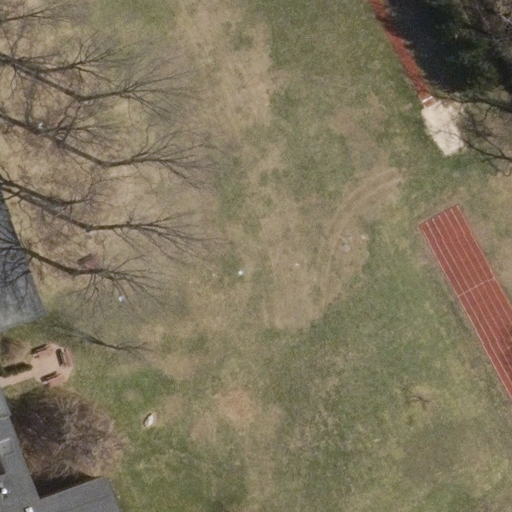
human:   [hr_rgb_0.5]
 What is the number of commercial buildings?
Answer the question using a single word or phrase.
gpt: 0

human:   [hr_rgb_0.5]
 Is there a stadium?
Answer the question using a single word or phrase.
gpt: yes

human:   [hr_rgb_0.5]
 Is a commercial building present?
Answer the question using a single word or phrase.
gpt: no

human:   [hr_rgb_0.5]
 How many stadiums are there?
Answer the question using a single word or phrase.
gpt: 1

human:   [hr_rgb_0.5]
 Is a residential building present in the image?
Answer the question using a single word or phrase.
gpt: yes

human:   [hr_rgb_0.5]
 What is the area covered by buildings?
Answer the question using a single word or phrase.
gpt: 200m2

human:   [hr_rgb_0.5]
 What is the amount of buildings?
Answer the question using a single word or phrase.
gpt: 1

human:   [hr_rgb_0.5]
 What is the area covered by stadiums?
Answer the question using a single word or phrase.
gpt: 536m2

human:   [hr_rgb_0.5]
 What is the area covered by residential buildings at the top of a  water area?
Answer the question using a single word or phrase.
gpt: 0m2

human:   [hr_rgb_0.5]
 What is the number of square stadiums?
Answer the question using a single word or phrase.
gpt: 0

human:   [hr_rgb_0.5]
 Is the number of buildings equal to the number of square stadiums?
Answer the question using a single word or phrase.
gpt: no

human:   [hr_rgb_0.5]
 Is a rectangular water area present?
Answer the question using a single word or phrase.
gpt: no

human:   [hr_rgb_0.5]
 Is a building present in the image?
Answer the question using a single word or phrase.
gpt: yes

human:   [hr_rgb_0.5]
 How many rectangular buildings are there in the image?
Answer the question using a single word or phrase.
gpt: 0

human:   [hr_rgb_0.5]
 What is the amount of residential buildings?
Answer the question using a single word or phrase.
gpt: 1

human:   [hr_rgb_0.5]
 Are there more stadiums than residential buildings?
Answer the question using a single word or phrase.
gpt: no

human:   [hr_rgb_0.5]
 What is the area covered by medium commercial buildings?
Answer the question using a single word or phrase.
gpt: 0m2

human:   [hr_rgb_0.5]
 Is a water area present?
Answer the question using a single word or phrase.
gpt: no

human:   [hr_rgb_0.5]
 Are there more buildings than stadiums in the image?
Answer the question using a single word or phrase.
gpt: no

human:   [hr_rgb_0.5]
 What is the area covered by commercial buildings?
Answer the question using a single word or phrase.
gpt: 0m2

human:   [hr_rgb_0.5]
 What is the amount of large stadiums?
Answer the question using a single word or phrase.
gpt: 1

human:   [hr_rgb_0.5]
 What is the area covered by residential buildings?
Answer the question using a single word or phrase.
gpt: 200m2

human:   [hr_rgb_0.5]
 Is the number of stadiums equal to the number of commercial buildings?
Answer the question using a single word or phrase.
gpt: no

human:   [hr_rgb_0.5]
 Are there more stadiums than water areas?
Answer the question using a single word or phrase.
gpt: yes

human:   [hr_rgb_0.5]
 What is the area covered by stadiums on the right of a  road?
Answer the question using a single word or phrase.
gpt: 0m2

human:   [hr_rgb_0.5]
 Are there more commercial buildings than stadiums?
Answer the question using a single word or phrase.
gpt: no

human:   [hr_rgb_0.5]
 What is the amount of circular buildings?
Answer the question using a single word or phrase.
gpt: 0

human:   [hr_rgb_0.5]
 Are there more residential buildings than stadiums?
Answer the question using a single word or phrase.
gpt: no

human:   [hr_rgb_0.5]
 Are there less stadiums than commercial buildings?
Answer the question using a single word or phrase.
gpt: no

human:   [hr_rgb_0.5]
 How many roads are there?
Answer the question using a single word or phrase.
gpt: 0

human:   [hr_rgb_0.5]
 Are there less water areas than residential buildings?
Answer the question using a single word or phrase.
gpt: yes

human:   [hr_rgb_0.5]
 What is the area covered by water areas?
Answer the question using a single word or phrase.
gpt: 0m2

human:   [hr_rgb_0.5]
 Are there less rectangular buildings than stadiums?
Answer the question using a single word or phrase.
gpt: yes

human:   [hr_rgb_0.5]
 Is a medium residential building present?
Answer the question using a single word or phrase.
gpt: yes

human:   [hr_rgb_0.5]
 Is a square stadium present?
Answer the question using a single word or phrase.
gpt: no

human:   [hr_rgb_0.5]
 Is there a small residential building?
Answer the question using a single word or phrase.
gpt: no

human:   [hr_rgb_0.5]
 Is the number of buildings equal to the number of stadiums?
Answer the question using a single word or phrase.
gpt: yes

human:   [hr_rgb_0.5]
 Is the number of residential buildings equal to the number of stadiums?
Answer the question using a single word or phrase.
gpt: yes

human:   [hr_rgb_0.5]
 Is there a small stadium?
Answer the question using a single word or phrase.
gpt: no

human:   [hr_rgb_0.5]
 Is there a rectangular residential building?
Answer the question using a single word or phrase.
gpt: no

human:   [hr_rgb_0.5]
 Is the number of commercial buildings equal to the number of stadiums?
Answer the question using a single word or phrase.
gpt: no

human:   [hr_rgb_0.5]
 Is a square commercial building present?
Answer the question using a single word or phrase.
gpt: no

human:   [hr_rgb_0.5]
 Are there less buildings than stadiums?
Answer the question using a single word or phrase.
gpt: no

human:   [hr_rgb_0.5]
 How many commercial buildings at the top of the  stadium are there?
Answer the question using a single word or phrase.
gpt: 0

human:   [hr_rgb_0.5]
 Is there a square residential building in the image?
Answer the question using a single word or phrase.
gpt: no

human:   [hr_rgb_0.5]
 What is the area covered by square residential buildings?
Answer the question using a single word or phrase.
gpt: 0m2

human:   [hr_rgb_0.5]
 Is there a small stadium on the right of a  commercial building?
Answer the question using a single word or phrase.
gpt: no

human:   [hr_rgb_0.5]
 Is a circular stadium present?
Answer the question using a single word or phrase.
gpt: no

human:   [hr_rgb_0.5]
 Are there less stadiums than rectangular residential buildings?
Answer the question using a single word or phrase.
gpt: no

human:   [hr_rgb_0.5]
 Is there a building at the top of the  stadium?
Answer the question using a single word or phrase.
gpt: yes

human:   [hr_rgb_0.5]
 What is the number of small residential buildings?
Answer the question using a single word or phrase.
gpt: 0

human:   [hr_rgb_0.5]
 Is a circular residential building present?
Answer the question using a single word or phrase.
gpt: no

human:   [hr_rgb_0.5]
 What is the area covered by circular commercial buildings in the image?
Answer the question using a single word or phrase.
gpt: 0m2

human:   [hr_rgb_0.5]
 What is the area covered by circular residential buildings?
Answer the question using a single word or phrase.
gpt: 0m2

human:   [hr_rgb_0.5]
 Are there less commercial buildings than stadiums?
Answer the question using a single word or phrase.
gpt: yes

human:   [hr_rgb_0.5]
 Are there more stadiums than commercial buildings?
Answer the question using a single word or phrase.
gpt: yes

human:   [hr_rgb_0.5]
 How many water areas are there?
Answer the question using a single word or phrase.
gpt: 0

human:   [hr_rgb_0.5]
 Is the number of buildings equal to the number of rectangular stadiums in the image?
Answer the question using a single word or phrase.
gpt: yes

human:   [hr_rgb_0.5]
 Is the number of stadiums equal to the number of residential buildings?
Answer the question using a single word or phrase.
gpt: yes

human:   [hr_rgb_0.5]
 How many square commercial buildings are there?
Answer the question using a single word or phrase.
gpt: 0

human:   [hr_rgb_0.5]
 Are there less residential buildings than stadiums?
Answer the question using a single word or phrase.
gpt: no

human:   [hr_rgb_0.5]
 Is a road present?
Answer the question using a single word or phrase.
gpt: no

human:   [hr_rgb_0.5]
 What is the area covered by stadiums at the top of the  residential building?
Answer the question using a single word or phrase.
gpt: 0m2

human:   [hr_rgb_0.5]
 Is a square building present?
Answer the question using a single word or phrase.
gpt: no